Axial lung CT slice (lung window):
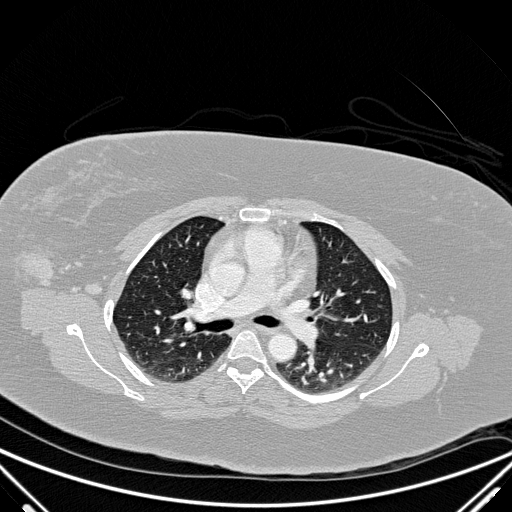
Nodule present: no